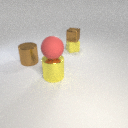
large yellow metal cylinder to the right of large brown metal cylinder